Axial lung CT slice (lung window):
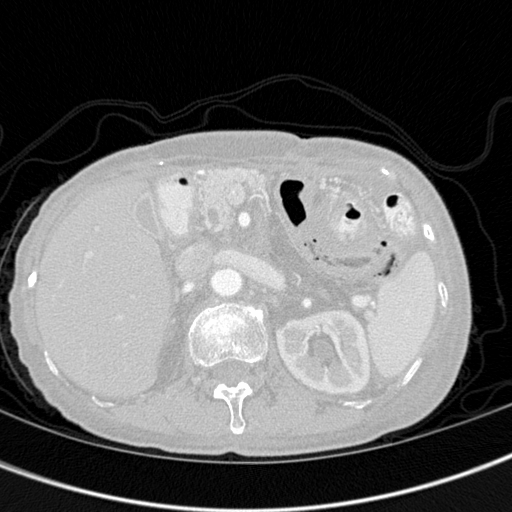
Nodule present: no